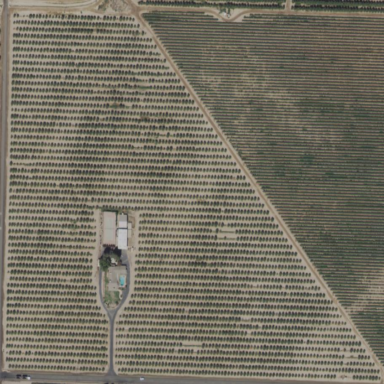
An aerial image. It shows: Orchard filled with almond trees.